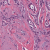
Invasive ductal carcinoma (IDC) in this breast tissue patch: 1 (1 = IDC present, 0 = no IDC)